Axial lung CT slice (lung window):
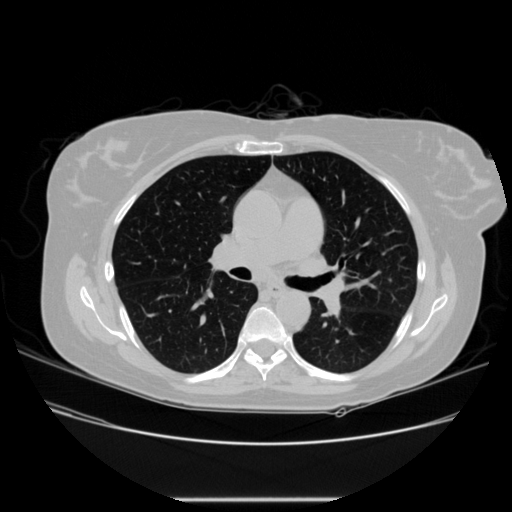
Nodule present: no